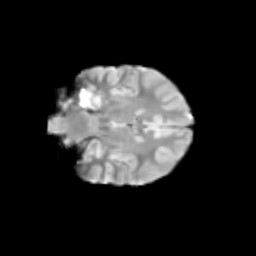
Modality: T2w
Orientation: coronal
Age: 12
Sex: female
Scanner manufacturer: siemens
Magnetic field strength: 3 T
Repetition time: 3.8 s
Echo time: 0.07 s